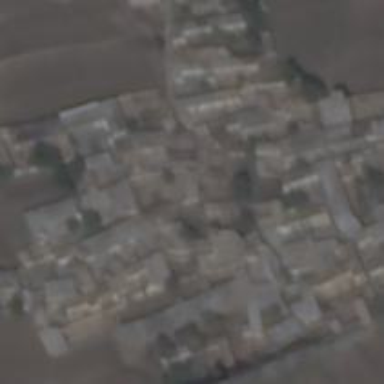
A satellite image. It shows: Village area.